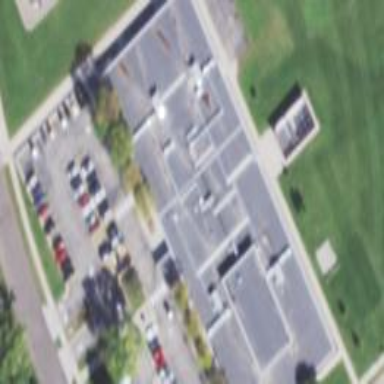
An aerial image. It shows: School building.